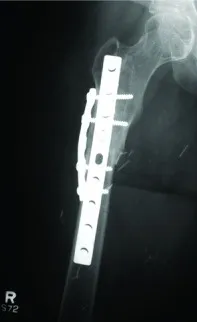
Thirty months after surgery. Anteroposterior radiographs show osteosynthesis of the distal tibia and proximal femur.
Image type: radiology (x_ray)